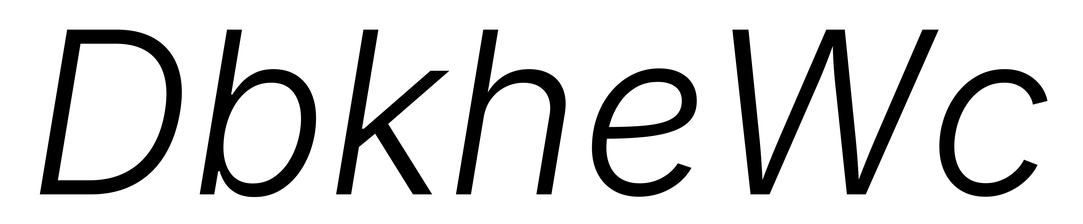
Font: Inter-Italic_Light_Italic